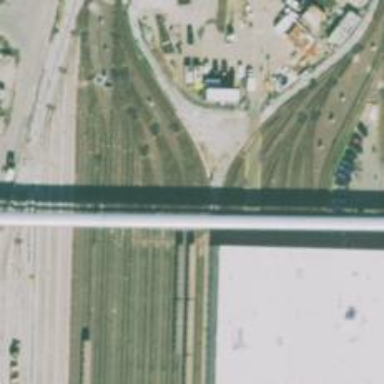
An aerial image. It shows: Electrified rail in service yard.